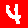
Digit: 4